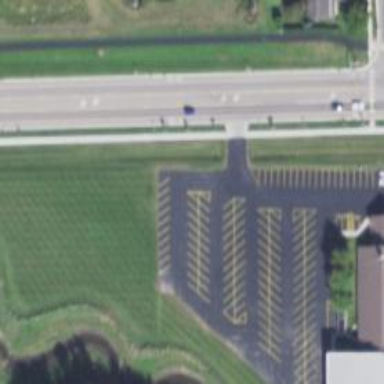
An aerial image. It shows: Asphalt driveway designated as service road.